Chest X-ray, PA view. Patient: 16 years old, sex F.
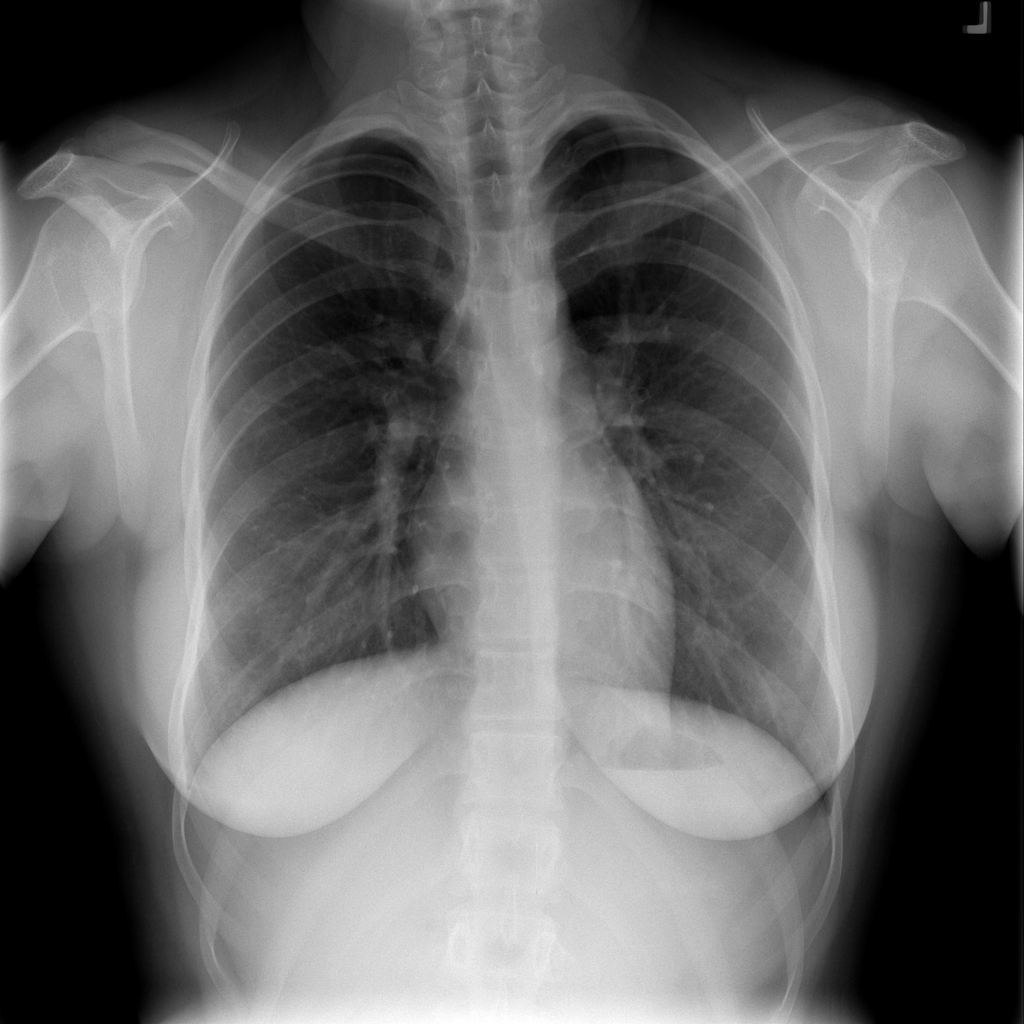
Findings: No Finding